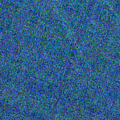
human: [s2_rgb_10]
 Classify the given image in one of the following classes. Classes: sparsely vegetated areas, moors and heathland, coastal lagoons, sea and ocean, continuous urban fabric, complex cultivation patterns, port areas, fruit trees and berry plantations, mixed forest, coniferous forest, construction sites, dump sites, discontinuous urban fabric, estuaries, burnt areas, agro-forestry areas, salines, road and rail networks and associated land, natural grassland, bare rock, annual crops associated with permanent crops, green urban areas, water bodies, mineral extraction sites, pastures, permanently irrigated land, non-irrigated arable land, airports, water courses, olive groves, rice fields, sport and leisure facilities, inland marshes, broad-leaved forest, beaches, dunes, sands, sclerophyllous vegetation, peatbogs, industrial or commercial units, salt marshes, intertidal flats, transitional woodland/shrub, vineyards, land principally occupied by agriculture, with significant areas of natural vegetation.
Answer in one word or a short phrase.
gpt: water bodies